RGB frame:
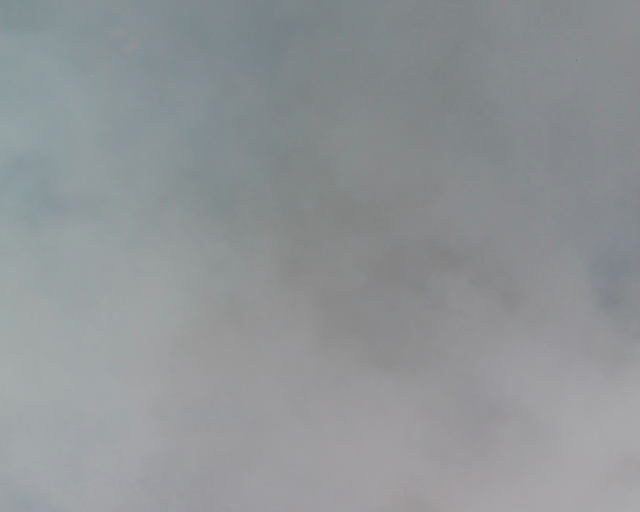
Thermal frame:
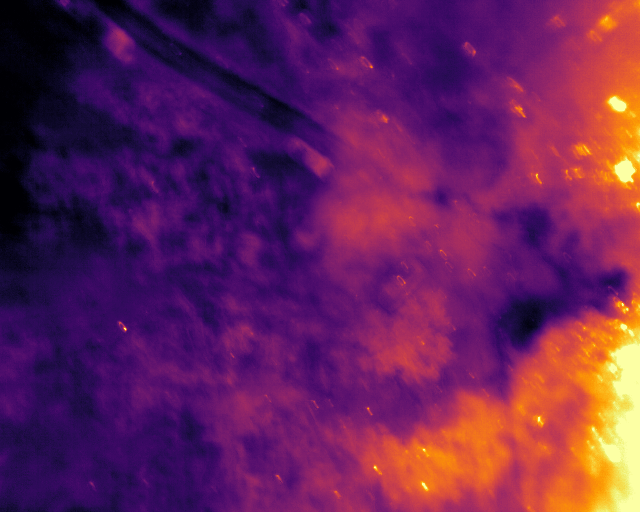
Captured: 2026-02-26 03:05:23
Pixels at or above 80 °C: 23 (fraction of frame: 7.01904296875e-05)